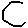
Label: hexagon